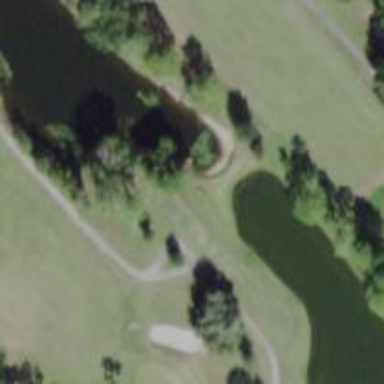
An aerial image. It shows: Pathway for golfing.